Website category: book
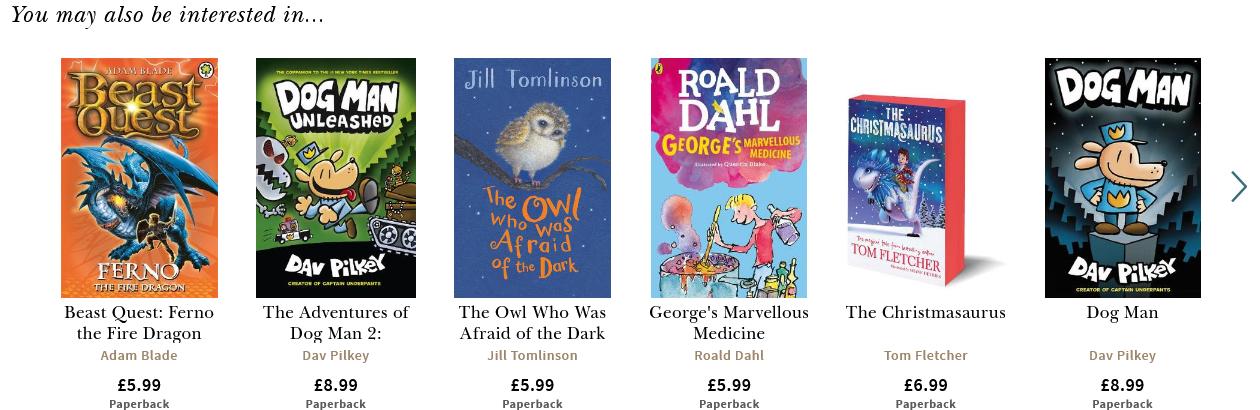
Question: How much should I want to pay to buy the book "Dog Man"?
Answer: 8.99

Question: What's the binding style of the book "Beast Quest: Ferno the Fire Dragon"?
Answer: Paperback

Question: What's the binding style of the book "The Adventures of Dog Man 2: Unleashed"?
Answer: Paperback

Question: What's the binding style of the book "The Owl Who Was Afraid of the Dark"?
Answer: Paperback

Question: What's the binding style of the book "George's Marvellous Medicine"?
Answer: Paperback

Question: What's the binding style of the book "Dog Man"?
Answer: Paperback

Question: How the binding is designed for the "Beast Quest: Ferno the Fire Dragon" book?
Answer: Paperback

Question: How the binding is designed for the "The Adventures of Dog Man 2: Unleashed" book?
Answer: Paperback

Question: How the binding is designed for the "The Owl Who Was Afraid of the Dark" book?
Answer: Paperback

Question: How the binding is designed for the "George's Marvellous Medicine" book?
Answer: Paperback

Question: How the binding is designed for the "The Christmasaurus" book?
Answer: Paperback

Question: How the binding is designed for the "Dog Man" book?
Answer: Paperback

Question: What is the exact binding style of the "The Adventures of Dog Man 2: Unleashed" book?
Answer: Paperback

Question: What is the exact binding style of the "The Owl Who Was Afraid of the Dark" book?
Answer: Paperback

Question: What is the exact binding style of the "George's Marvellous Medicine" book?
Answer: Paperback

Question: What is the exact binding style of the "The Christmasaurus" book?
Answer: Paperback

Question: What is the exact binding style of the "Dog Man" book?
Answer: Paperback

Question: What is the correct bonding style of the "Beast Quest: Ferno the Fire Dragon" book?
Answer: Paperback

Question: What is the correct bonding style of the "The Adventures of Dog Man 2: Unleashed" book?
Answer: Paperback

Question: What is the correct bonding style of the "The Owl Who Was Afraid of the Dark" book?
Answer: Paperback

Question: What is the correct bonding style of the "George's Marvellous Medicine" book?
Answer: Paperback

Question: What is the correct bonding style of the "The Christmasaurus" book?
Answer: Paperback

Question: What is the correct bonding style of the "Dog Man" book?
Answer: Paperback

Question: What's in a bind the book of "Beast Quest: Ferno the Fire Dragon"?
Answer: Paperback

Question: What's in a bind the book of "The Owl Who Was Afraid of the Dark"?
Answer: Paperback

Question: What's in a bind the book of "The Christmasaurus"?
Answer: Paperback

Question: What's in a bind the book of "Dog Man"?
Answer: Paperback

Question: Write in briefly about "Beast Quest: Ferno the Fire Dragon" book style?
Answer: Paperback

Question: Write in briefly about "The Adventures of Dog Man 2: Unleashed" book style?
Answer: Paperback

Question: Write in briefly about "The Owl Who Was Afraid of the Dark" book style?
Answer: Paperback

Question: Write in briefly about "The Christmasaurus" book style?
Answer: Paperback

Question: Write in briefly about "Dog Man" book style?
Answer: Paperback

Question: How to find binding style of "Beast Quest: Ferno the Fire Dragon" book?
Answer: Paperback

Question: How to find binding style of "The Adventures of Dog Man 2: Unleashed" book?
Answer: Paperback

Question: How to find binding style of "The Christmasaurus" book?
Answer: Paperback

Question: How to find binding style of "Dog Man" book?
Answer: Paperback